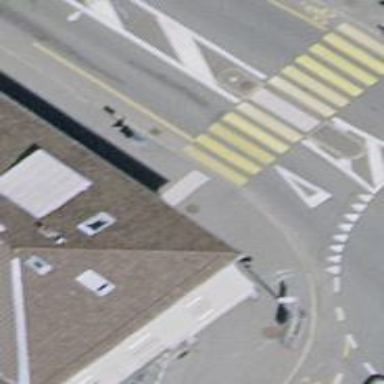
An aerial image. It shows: Kerb barrier.